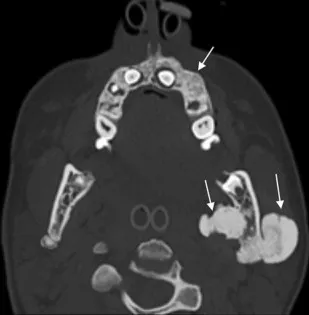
(B) CT examination of the skull shows osteomas of the left mandibular ramus and alveolar process of the maxilla.
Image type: radiology (ct)